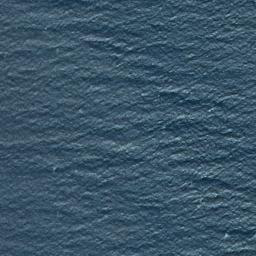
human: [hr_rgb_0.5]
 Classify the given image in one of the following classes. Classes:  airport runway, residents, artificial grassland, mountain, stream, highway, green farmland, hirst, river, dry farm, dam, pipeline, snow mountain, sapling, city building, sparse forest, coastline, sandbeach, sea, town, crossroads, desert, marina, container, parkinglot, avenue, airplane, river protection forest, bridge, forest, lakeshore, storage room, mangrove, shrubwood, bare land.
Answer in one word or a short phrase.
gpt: sea